Question: jQuery mobile leaves the radio button visible. Is this possible with jQueryUI without too much effort? Users understand the functionality of a radio button, so I'd prefer to keep that visual recognition.

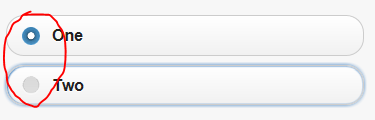
Answer: jQuery
'''
$("#radioSet").buttonset();
$("#radio1").button("option", "icons", { primary: 'ui-icon-check' });
$("#radio2").button("option", "icons", { primary: 'ui-icon-check' });
$("#radioSet input[type=radio]").on("click", function () {
$("#radioSet input[type=radio]").each(function () {
if ($(this).is(":checked")) {
$(this).button("option", "icons", { primary: 'ui-icon-check' });
} else {
$(this).button("option", "icons", { primary: 'ui-icon-cancel' });
}
});
});
'''
Html
'''
<div id="radioSet">
<input type="radio" id="radio1" name="radio" checked="checked" />
<label for="radio1">Radio 1</label>
<input type="radio" id="radio2" name="radio" />
<label for="radio2">Radio 2</label>
</div>
'''